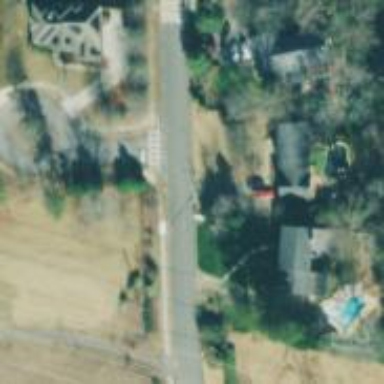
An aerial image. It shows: Asphalt footway with marked crossing.